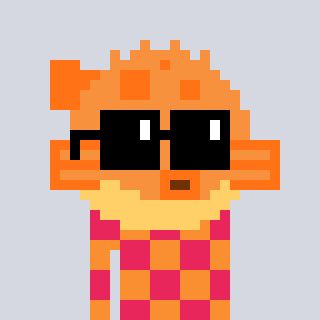
a pixel art character with square black sunglasses, a pufferfish-shaped head and a orange-colored body on a cool background